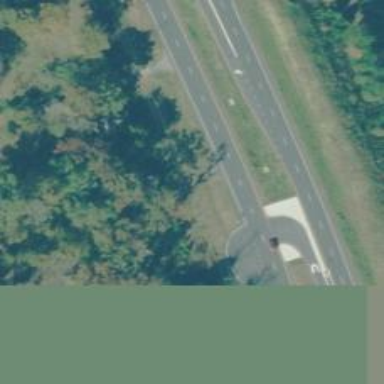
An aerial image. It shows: Trunk highway with expressway features.